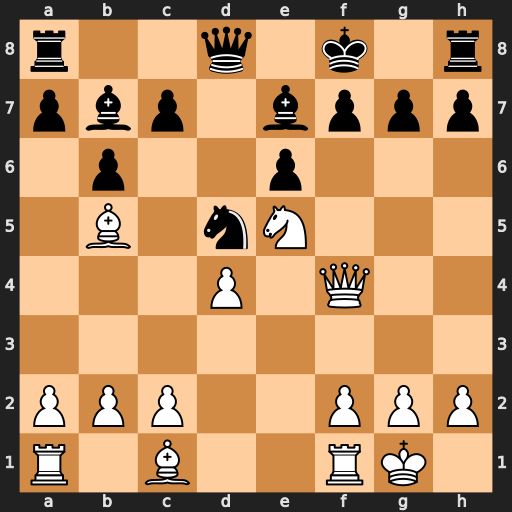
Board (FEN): r2q1k1r/pbp1bppp/1p2p3/1B1nN3/3P1Q2/8/PPP2PPP/R1B2RK1
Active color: w
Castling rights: -
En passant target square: -
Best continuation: Qxf7#